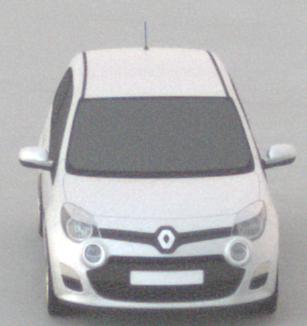
Make: Renault
Model: Twingo 1.2 LEV 16V 75
Detailed model: Twingo (II)
Model produced from: 2012/01
Model produced until: 2014/07
Doors: 3
Color: white
Road condition: dry road
Daytime: night
Contrast: low contrast